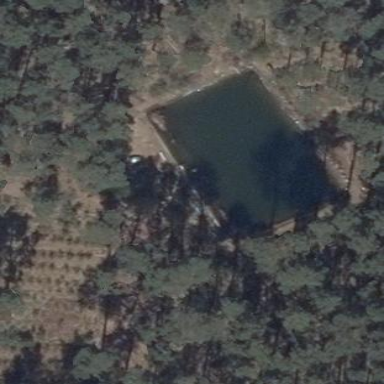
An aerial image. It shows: Serene pond surrounded by nature.